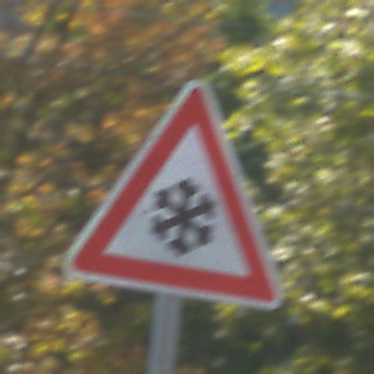
Verkehrszeichen: SchneeOderEisglaette
Umgebung: Outdoor, Urban
Tageszeit: Midday
Wetter: Clear
Licht: Natural
Jahreszeit: NotSpecified
Kontrast: HighContrast